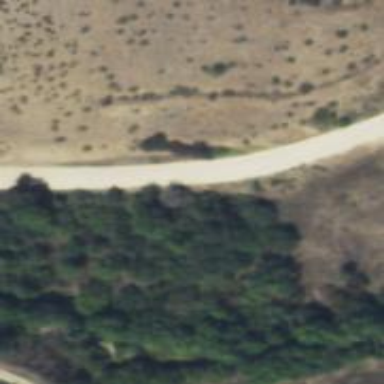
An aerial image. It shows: Unclassified road.